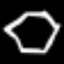
Label: octagon